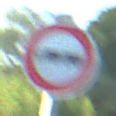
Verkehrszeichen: VerbotLastkraftwagenMitAnhaenger
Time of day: MorningAfternoon
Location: Outdoor (Nature)
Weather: Clear
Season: NotSpecified
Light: Natural